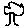
Label: tree